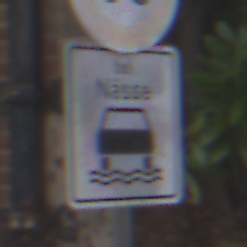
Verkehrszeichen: BeiNaesse
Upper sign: Geschwindigkeit80
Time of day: Midday
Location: Outdoor (Urban)
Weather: Overcast
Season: NotSpecified
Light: Natural